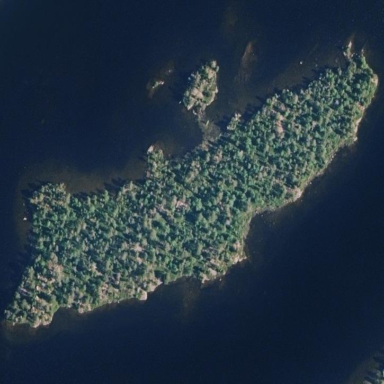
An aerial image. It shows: Islet.